Question: Please take a look at the snapshot of the page

I have no idea what's wrong. Why can't the drop down from the navigation simply display on top of the elements in the side bar.
Thanks for the help. And oh, I'm a beginner in CSS.
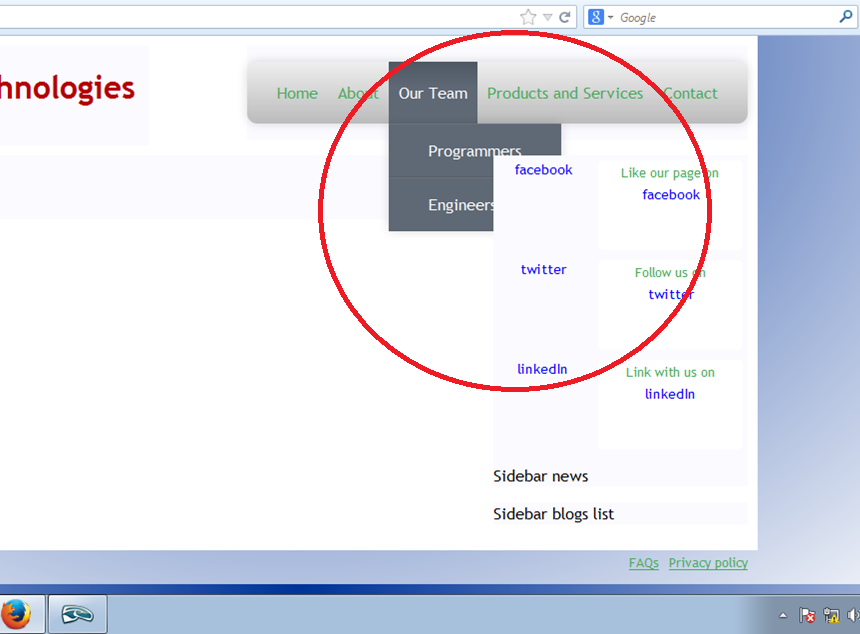
Answer: set that element to::
'''
#nav{
z-index:9999;
}
'''
since you are learning about it, <URL> in a page.